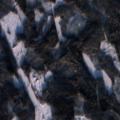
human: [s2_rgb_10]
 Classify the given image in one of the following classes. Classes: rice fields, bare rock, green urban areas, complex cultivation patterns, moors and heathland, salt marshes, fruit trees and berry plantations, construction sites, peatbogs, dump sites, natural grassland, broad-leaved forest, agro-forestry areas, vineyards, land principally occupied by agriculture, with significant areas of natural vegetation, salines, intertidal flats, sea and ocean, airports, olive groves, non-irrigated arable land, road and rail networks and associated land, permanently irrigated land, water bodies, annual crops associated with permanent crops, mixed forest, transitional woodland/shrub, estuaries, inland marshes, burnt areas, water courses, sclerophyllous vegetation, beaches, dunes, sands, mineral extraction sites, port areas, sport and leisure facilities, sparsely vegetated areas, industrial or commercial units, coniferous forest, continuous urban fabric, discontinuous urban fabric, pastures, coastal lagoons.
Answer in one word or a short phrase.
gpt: coniferous forest, mixed forest